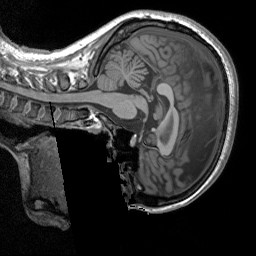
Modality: T1w
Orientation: sagittal
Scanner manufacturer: siemens
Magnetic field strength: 3 T
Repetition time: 1.9 s
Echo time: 0.00267 s